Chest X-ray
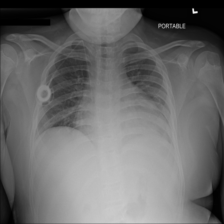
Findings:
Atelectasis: negative
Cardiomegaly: positive
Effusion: negative
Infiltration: negative
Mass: negative
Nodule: negative
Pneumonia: negative
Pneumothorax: negative
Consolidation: negative
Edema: negative
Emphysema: negative
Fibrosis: negative
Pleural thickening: negative
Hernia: negative